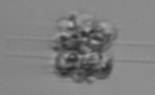
Label: Leptocylindrus_mediterraneus